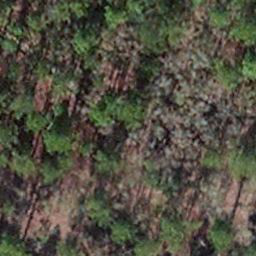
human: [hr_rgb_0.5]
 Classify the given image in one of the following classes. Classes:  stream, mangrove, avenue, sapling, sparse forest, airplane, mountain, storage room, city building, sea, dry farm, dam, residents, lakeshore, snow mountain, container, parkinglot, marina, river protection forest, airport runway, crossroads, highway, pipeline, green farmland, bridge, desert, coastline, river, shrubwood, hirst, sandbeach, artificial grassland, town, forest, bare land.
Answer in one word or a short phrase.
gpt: sapling